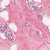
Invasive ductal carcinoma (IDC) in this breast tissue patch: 0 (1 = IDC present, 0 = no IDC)